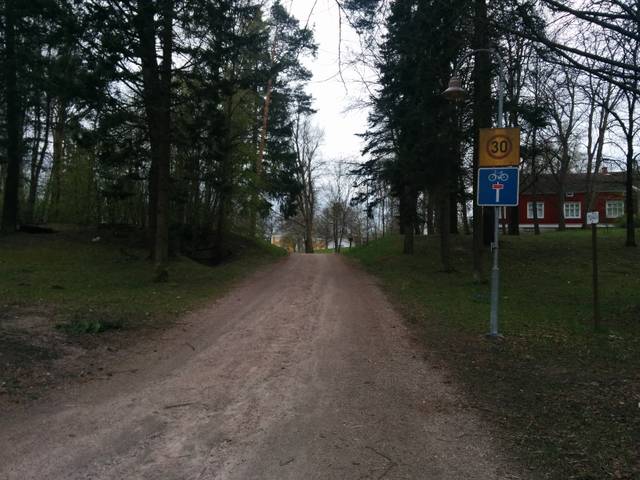
Region: Finland
Coordinates: 60.736, 24.777